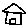
Label: house